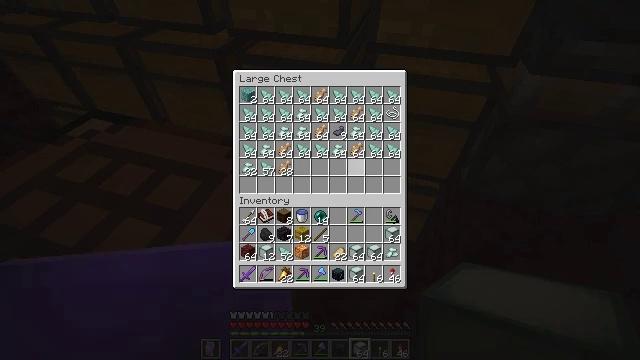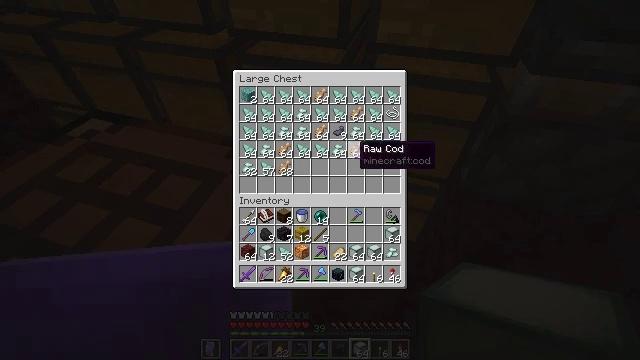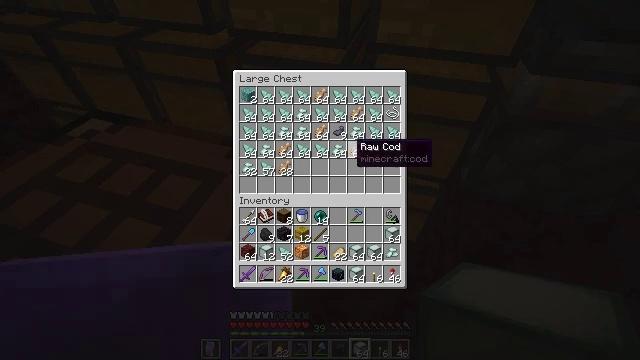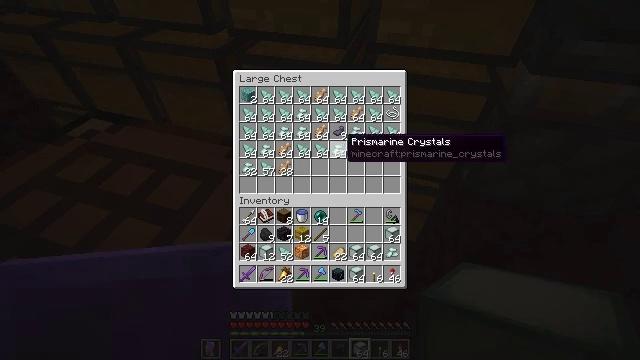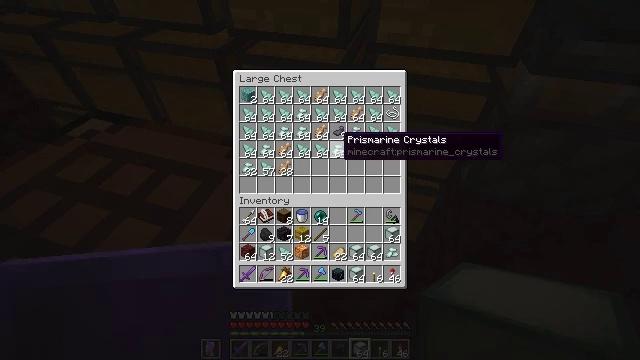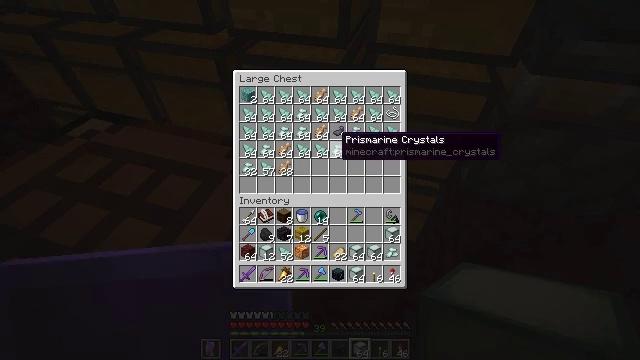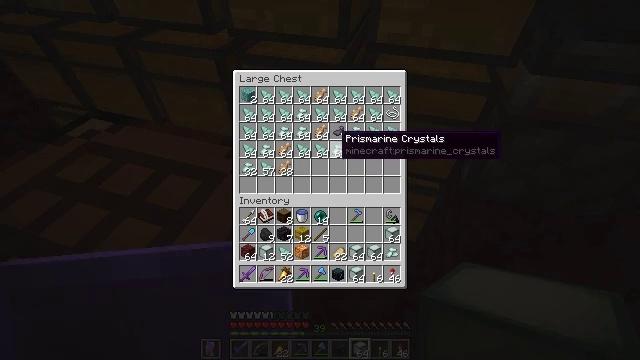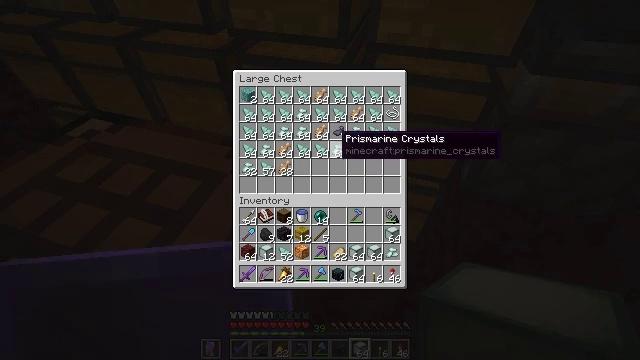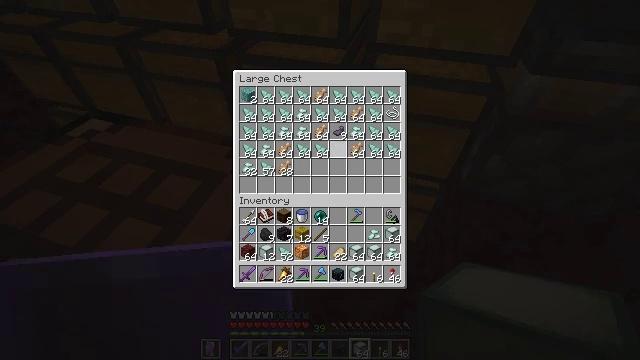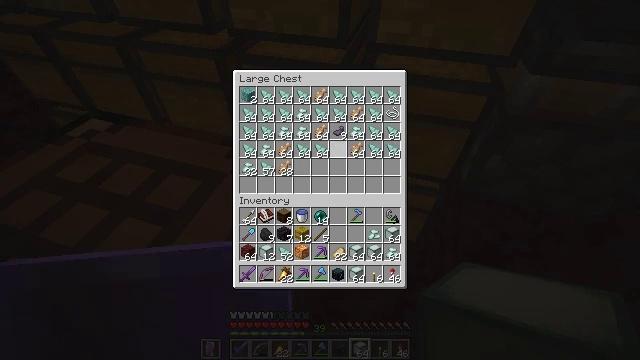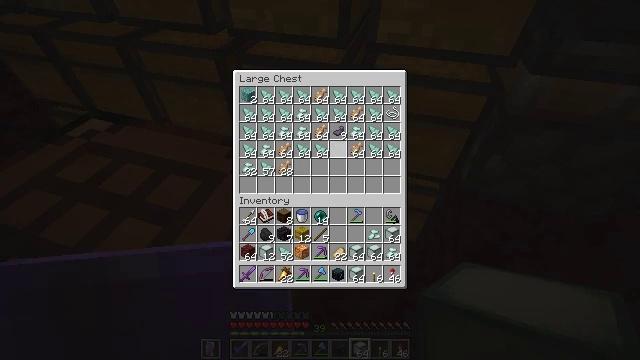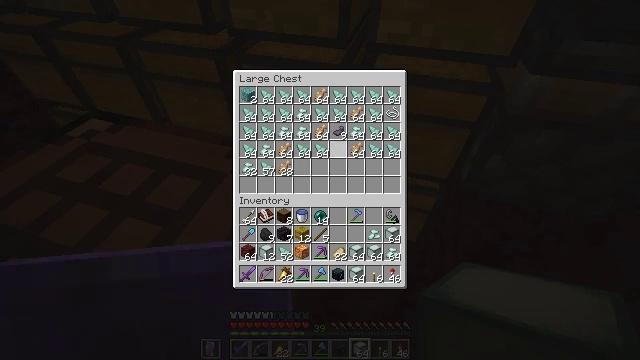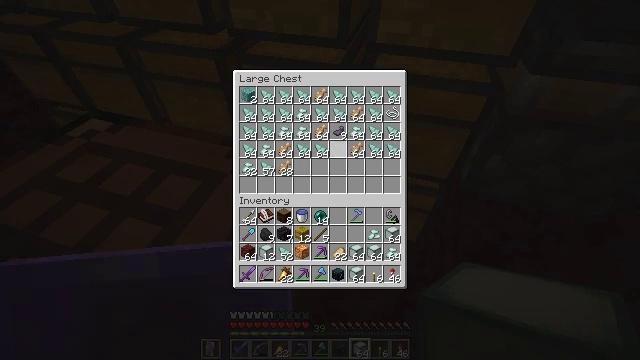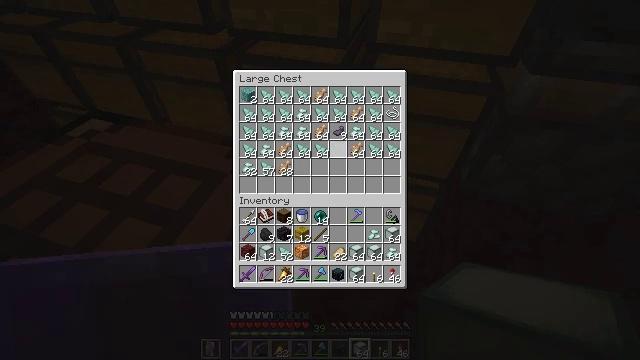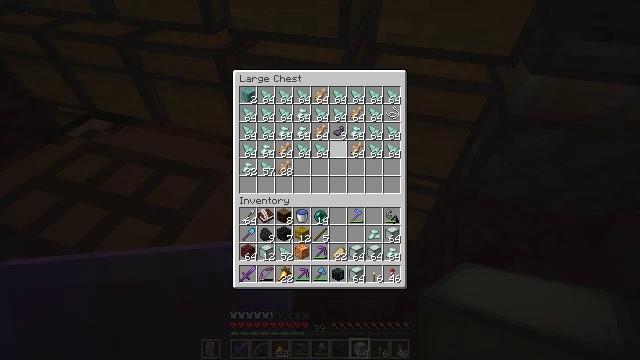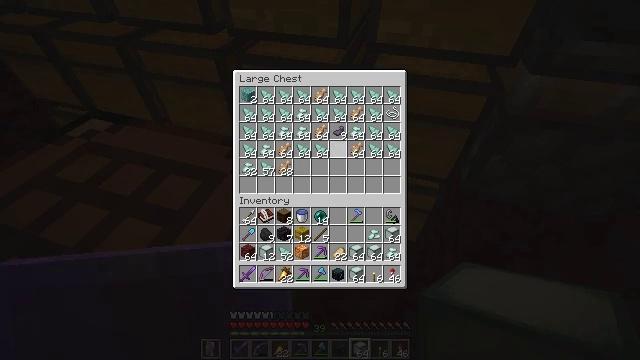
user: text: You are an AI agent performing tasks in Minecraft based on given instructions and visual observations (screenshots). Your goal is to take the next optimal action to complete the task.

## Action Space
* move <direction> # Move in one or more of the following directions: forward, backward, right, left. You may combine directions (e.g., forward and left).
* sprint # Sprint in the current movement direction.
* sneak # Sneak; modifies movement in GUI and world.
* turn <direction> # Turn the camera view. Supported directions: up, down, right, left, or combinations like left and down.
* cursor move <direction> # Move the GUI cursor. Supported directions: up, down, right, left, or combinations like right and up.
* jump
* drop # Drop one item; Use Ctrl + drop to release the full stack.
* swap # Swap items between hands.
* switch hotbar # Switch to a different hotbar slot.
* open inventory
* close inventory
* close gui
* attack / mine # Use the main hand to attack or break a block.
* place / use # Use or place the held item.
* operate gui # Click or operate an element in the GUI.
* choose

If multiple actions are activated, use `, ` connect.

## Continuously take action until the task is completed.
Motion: motion action
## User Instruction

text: Craft a sea lantern.
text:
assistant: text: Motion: no_op
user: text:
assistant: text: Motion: no_op
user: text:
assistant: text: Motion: sneak, cursor move left
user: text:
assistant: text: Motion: sneak
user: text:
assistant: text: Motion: sneak
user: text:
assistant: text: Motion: sneak
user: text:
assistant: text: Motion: sneak
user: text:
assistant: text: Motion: sneak, operate gui
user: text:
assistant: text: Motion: sneak, operate gui
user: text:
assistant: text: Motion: sneak, operate gui
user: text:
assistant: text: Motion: sneak
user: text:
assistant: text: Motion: sneak, cursor move right
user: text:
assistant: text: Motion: sneak
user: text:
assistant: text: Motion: sneak
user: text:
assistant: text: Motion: sneak
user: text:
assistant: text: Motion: sneak
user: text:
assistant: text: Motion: sneak
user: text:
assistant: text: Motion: sneak
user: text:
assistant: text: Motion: sneak
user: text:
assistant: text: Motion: sneak
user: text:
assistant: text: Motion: sneak
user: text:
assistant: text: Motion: sneak
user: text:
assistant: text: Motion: sneak
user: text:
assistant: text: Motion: sneak, operate gui
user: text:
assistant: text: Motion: sneak, operate gui
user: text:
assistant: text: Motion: sneak, operate gui
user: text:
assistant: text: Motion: sneak, cursor move right
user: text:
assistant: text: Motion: sneak
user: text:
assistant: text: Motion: sneak
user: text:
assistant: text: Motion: sneak, operate gui